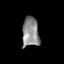
Tissue: skin
Cell type: Epithelial cells
Senescence score: 0.2583
Nuclear area (px): 495
Mean DAPI intensity: 139.497